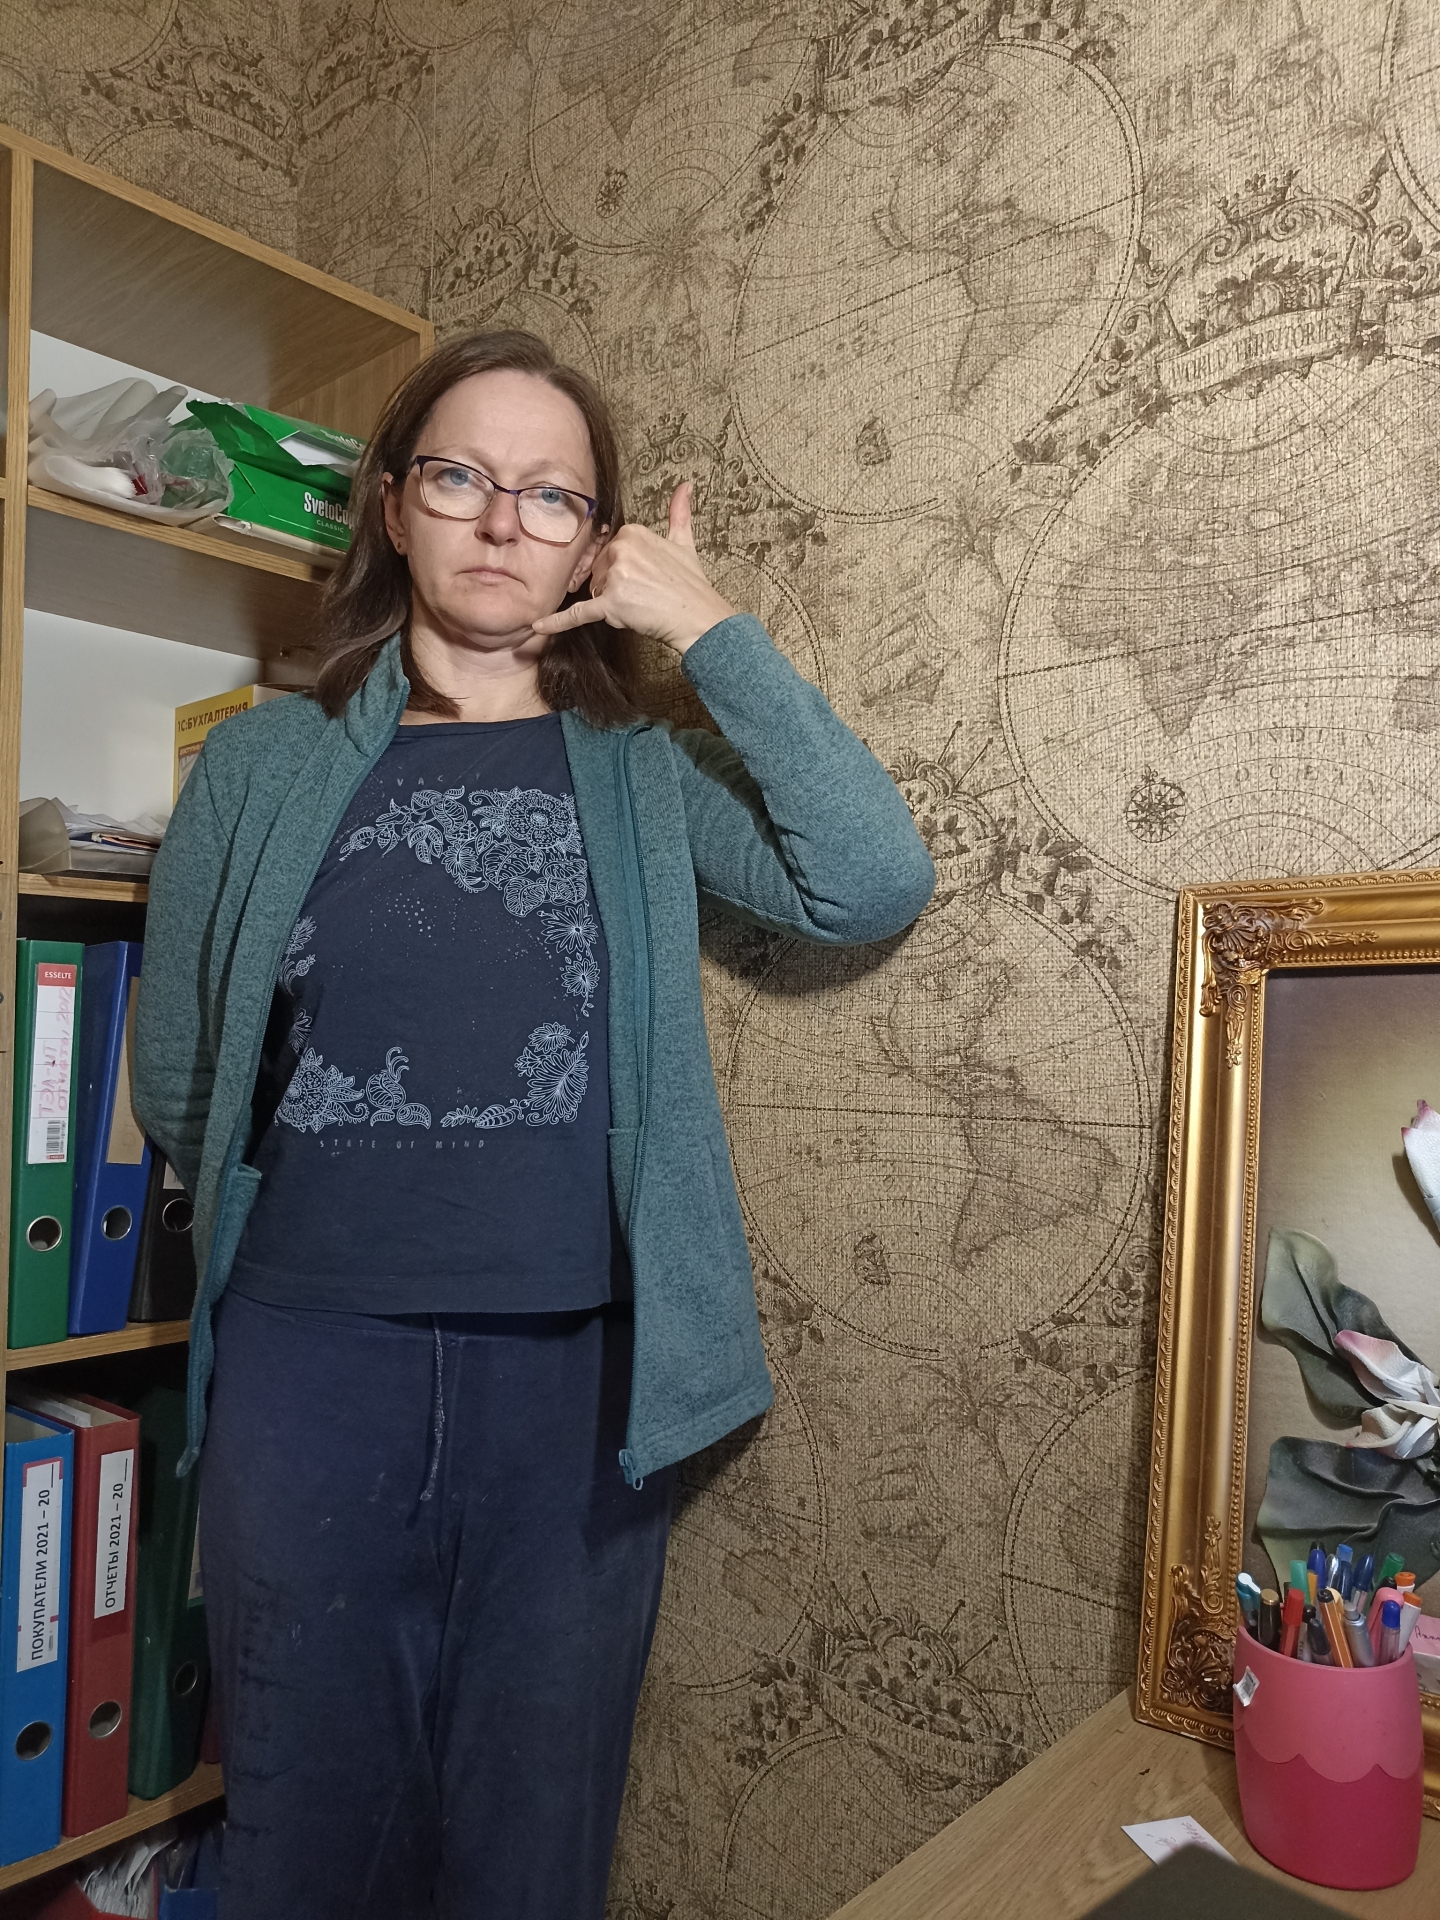
Label: clear